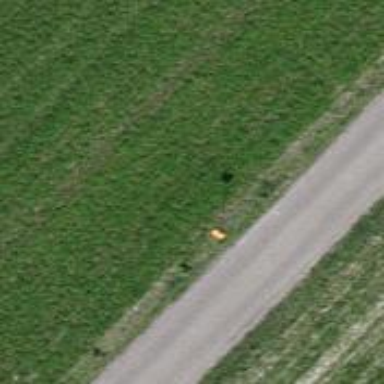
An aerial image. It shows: Aerial marker on support pole.